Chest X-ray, AP view. Patient: 56 years old, sex M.
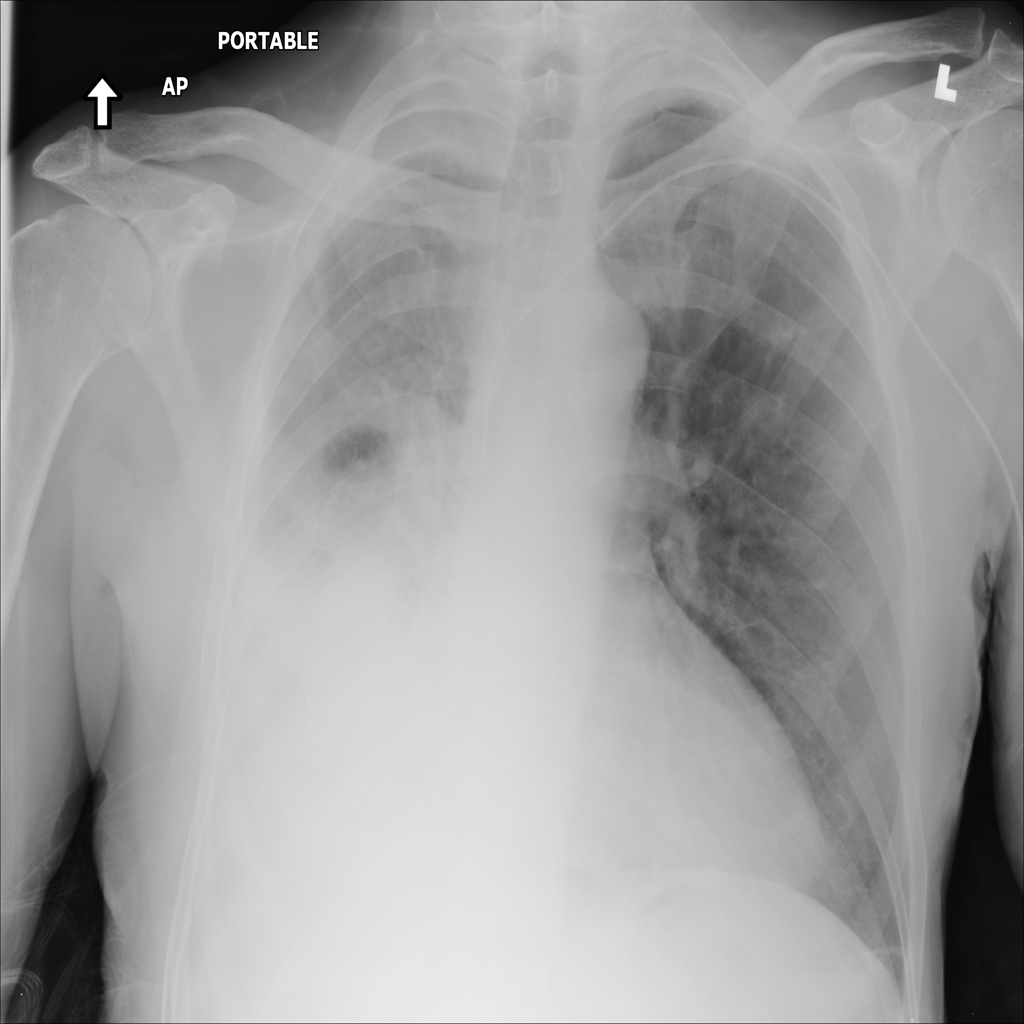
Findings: No Finding